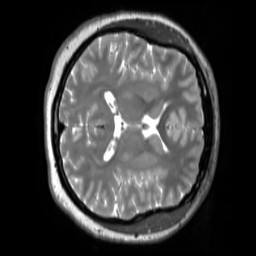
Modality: T2w
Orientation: axial
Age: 33
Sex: female
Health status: ill
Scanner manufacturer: siemens
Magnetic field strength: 3 T
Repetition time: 2.8 s
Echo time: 0.326 s